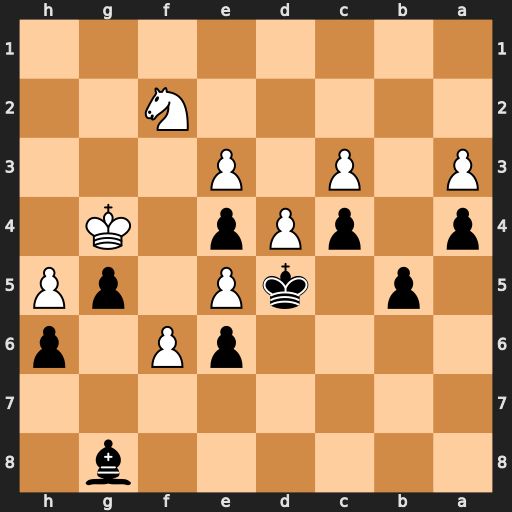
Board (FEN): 6b1/8/4pP1p/1p1kP1pP/p1pPp1K1/P1P1P3/5N2/8
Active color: b
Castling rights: -
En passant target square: -
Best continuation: b4 cxb4 c3 Nd1 c2 Nc3+ Kc4